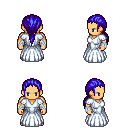
a pixel art fantasy rpg character, male body template, human, tanned skin, underdress, teal pants, blue ponytail hairstyle, white cloth bandages, ghillies, four views (front, back, left, right), 2x2 character sprite sheet, small pixel art, hard edges, no anti-aliasing